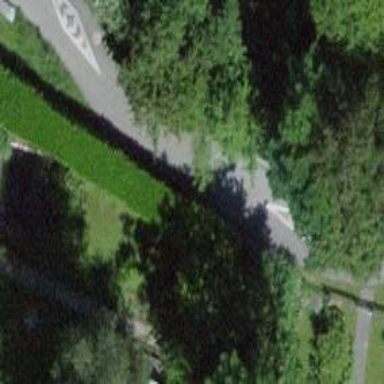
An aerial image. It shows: Bollard barrier.